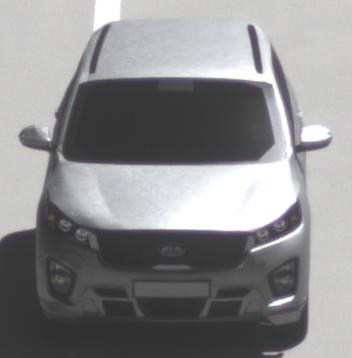
Make: KIA
Model: Sorento 2.2 CRDi
Detailed model: Sorento (UM)
Model produced from: 2015/03
Model produced until: 2017/10
Doors: 5
Color: white
Road condition: dry road
Daytime: midday
Contrast: medium contrast